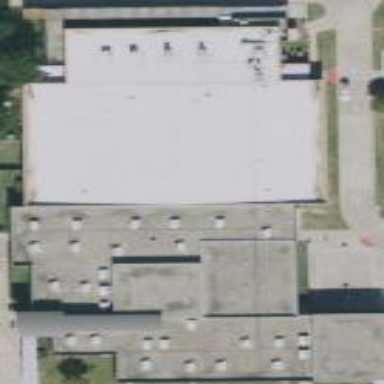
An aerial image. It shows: School building.